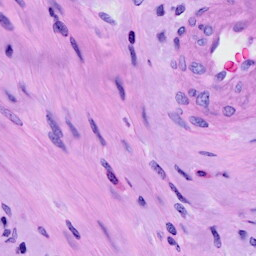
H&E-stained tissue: Cervix